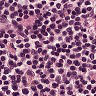
Metastatic tissue present: no